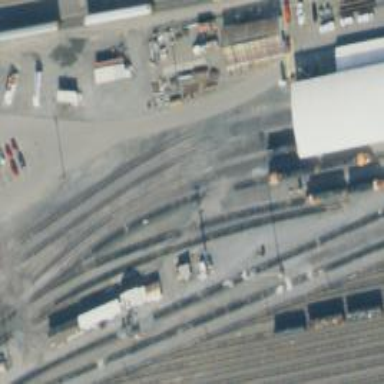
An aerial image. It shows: Railway yard.